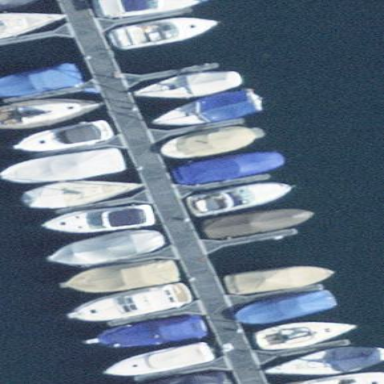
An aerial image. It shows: Man-made pier.